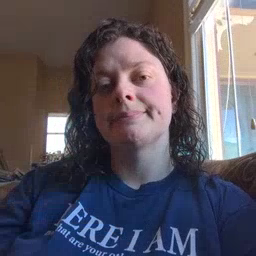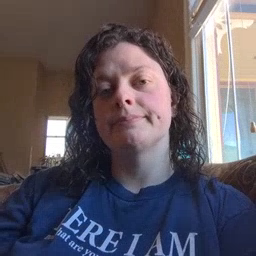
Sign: many